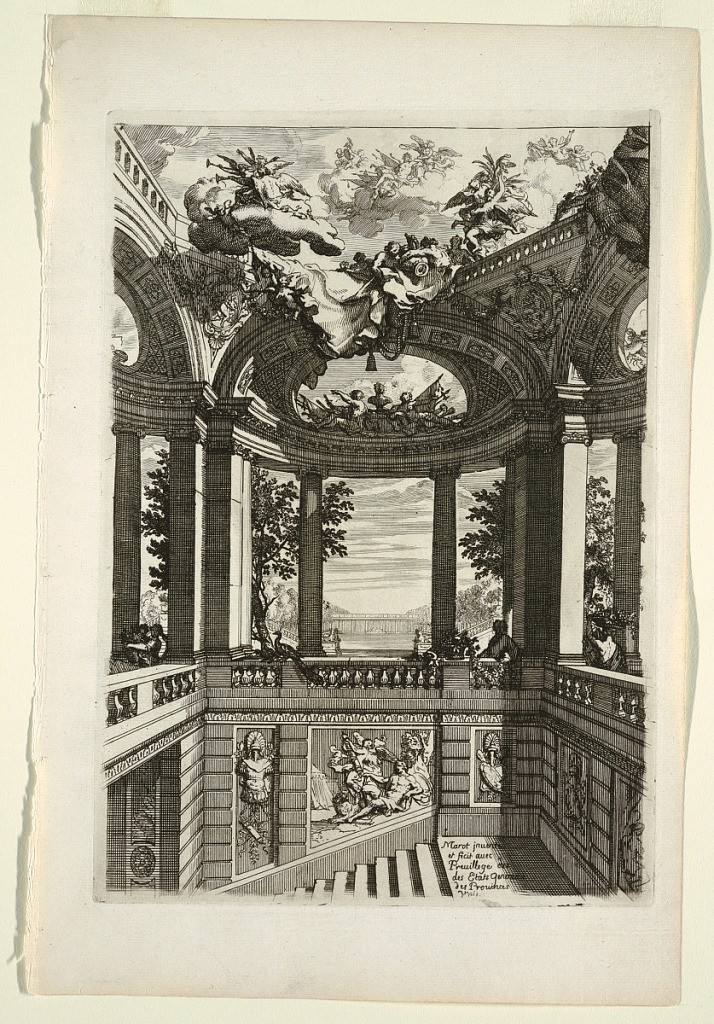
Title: Plate in Nouveaux livres de peintures de salles et d’escaliers (New Books on Paintings for Rooms and Stairs)
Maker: Daniel Marot, French, active in the Netherlands and England, 1661–1752
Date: ca. 1700
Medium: Etching and engraving on white laid paper
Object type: Print
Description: Interior of a colonnaded atrium with oculus, with stairs leading below. It is decorated with classical reliefs and sculpture. Angels on clouds float above architecture.